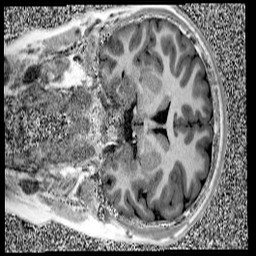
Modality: UNIT1
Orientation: coronal
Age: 11
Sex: male
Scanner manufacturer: siemens
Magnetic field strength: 3 T
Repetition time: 4 s
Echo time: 0.00299 s